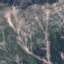
Land use / land cover class: HerbaceousVegetation